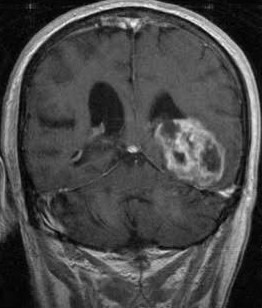
Label: meningioma